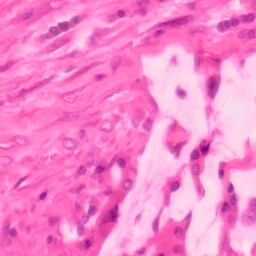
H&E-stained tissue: Colon